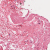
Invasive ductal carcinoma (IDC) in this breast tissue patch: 0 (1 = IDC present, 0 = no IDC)